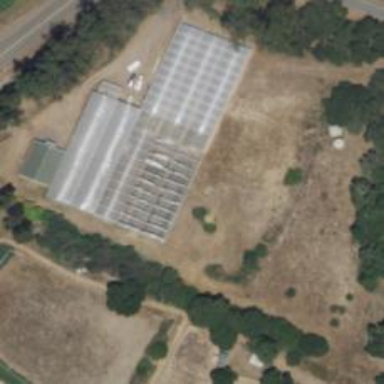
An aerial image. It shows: Greenhouse.